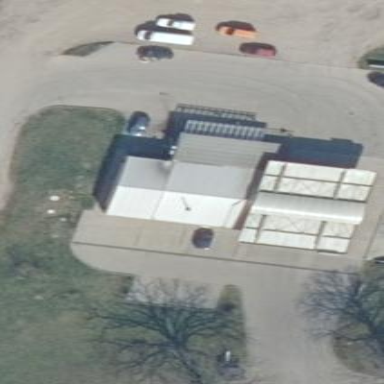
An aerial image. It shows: Fuel station building.